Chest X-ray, AP view. Patient: 63 years old, sex M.
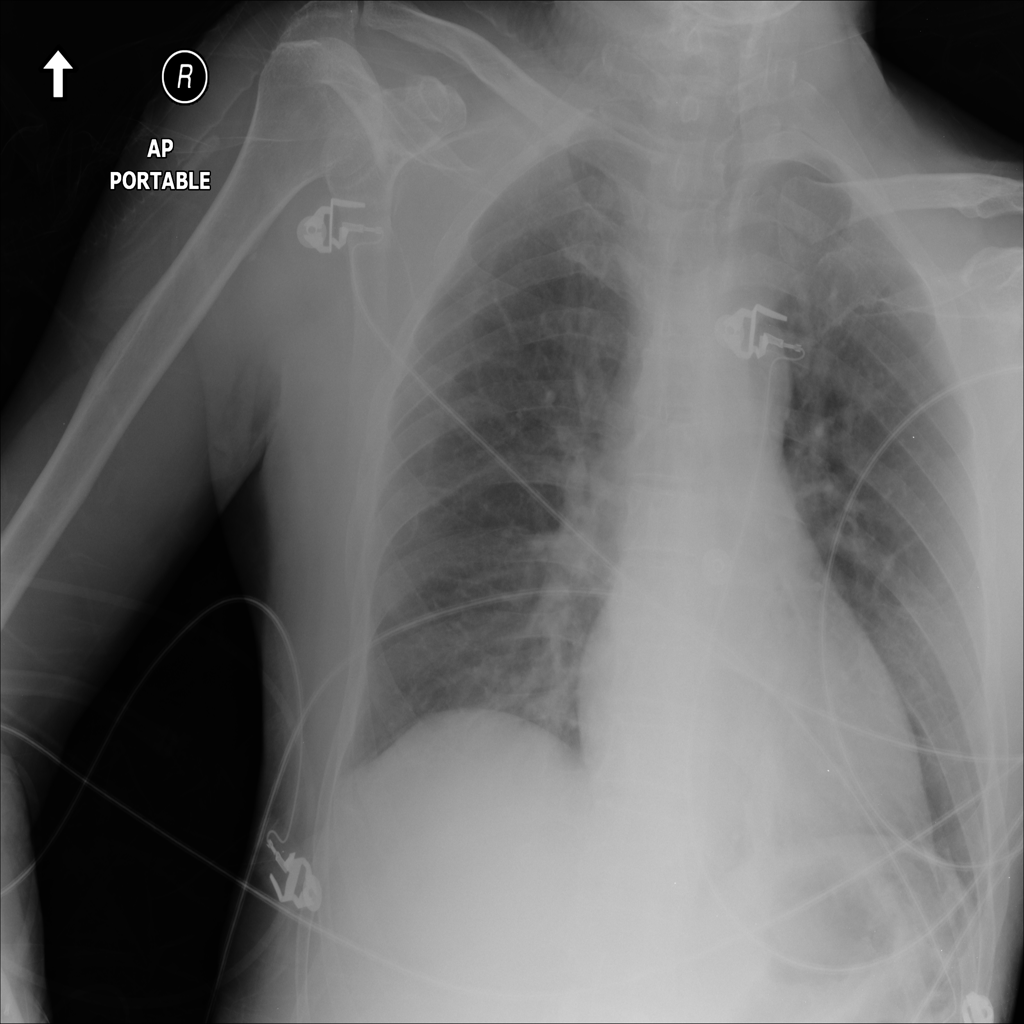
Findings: Atelectasis